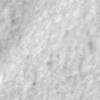
Label: no_change